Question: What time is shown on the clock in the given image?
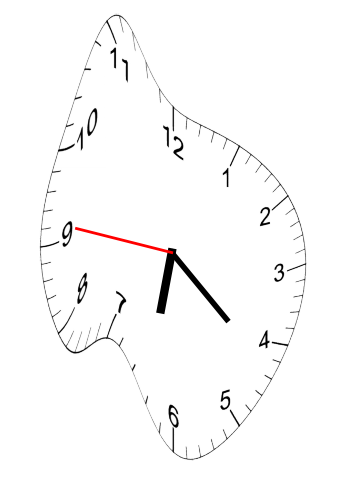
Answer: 06:21:46